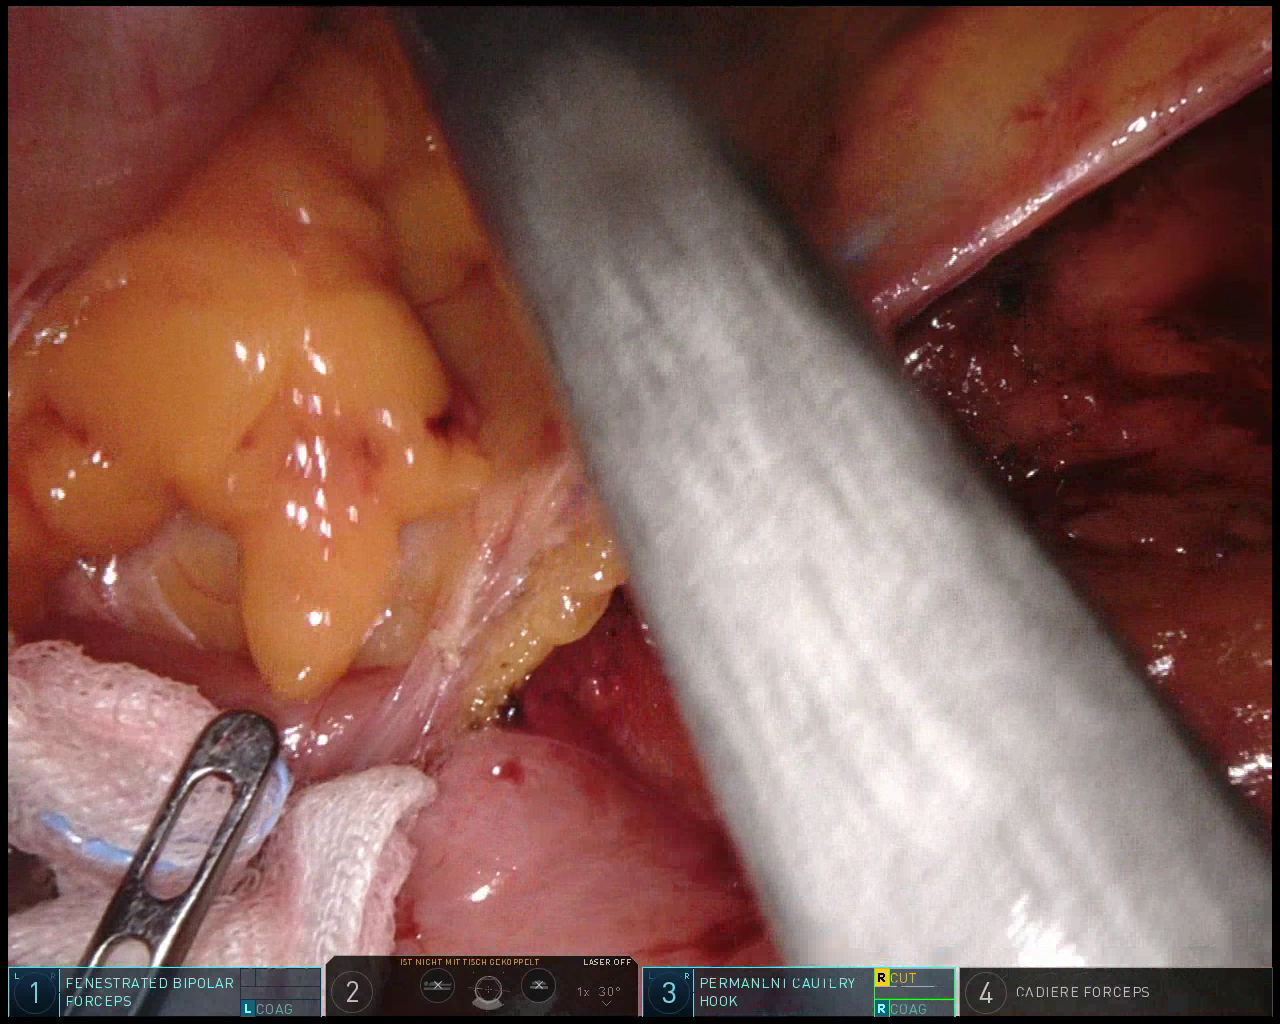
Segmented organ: intestinal_veins
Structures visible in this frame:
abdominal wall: no
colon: yes
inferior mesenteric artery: no
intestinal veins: yes
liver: no
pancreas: no
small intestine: yes
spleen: no
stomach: no
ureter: no
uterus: no
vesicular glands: no